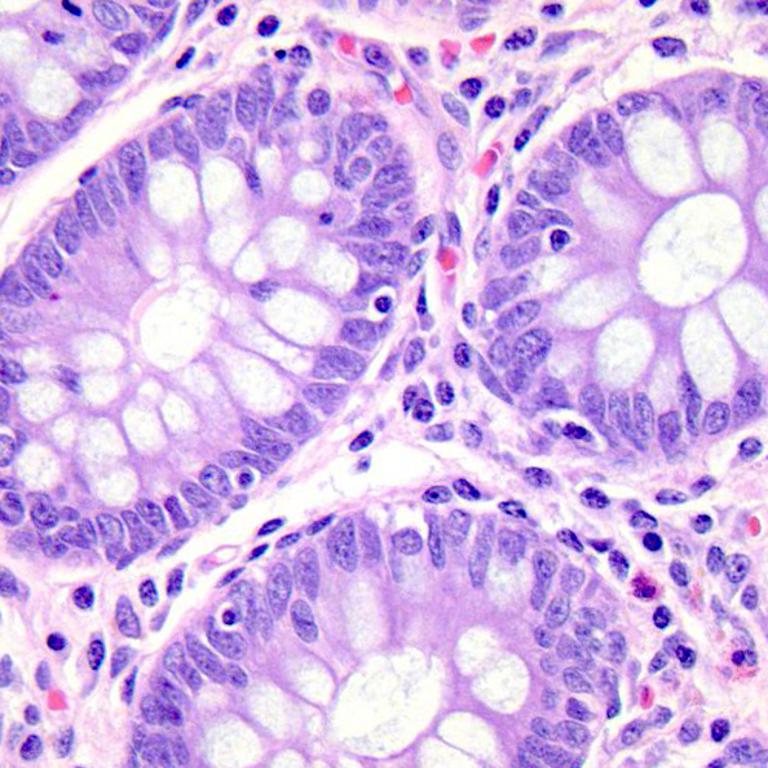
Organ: colon
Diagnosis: benign